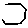
Label: hexagon